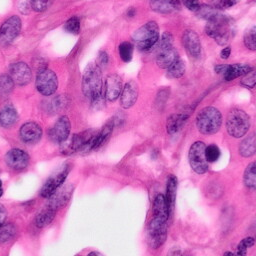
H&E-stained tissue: Pancreatic